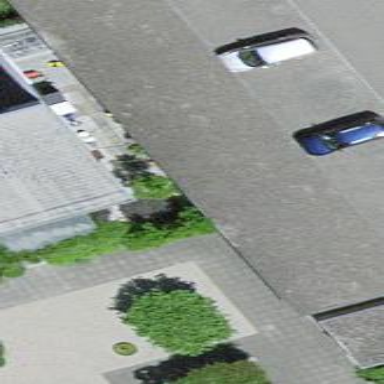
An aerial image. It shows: View of roof of building.